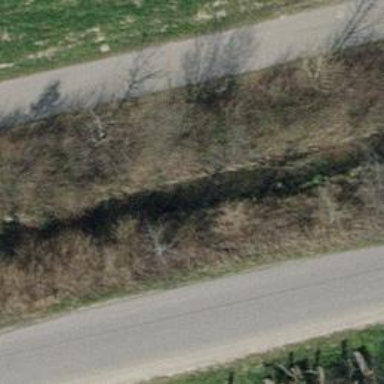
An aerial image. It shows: Hedge acting as barrier.